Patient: sex F, age 44
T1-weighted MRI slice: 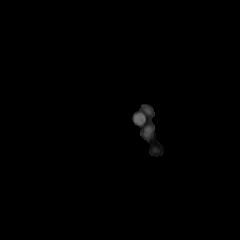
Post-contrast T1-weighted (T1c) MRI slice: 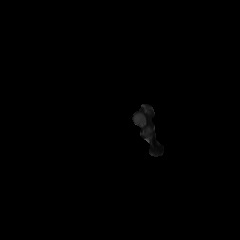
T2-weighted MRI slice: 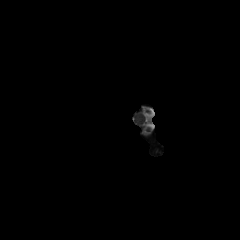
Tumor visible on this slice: no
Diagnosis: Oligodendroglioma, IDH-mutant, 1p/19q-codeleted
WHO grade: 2